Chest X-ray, PA view. Patient: 55 years old, sex M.
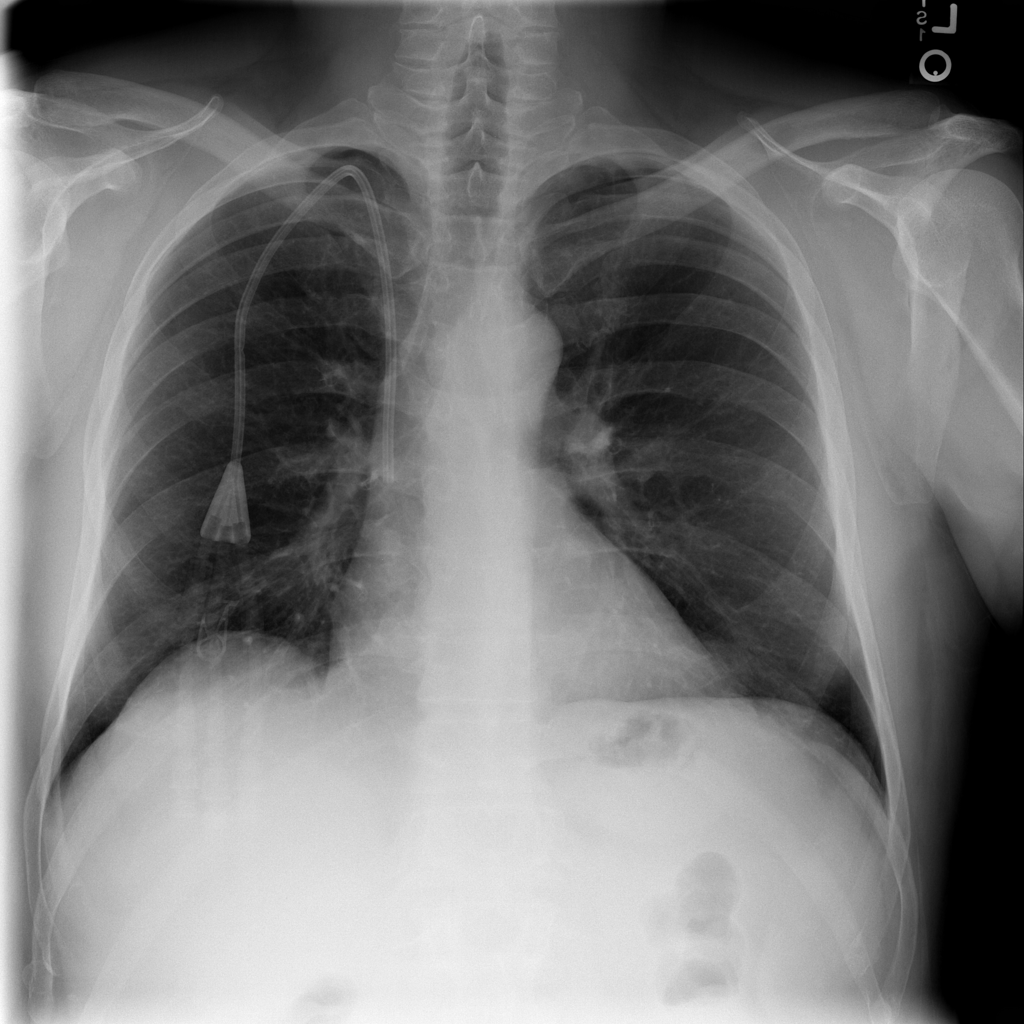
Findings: No Finding